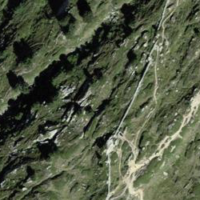
EUNIS habitat code: 43
Species observed at this site:
Phoenicurus ochruros
Arctostaphylos uva-ursi
Nucifraga caryocatactes